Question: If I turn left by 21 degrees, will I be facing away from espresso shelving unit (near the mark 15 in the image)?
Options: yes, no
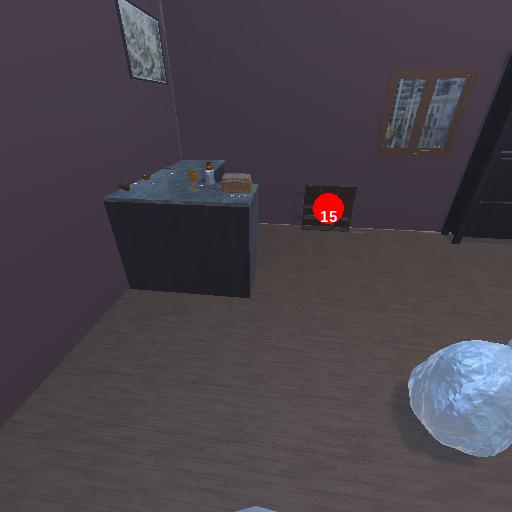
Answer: yes